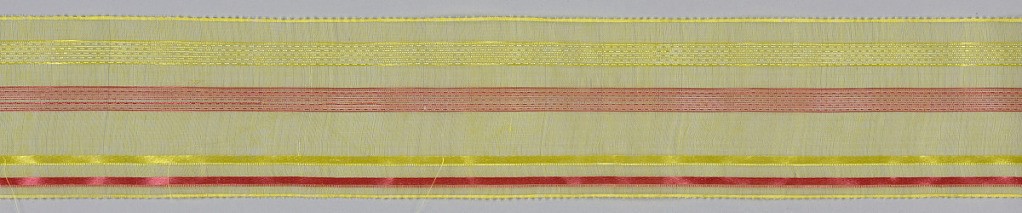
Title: Ribbon
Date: mid-19th century
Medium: silk Technique: gauze weave
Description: Yellow gauze ribbon with ornamental stripes in red and yellow with picot selvage. Two pieces sewn together.